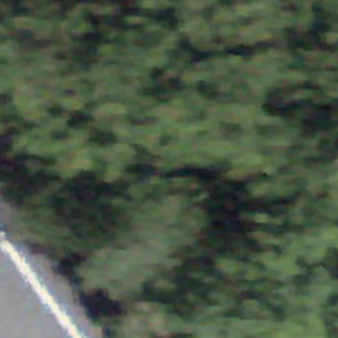
Label: other